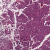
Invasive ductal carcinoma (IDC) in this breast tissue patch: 1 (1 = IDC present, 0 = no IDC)